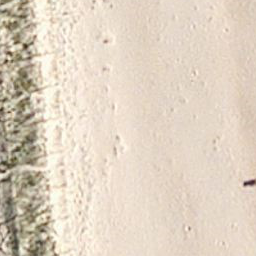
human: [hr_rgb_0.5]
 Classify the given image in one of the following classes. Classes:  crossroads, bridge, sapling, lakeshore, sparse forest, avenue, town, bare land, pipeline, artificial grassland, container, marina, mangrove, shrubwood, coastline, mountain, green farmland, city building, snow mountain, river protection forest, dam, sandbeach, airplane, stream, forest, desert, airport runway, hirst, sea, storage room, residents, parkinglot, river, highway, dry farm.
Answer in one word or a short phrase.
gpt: sandbeach